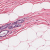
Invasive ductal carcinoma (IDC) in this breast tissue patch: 0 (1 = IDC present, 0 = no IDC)